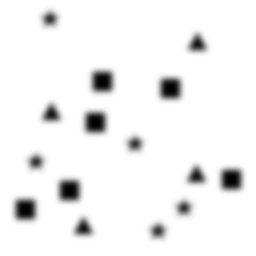
Squares: 6
Triangles: 4
Stars: 5
Total shapes: 15